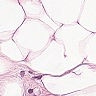
Metastatic tissue present: yes